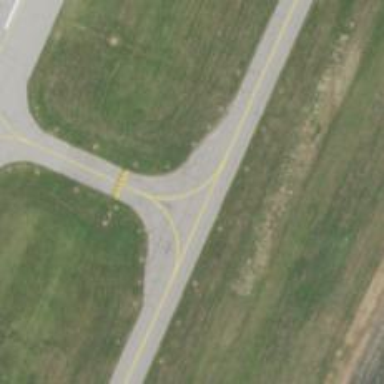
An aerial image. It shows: View of taxiway at the airport.